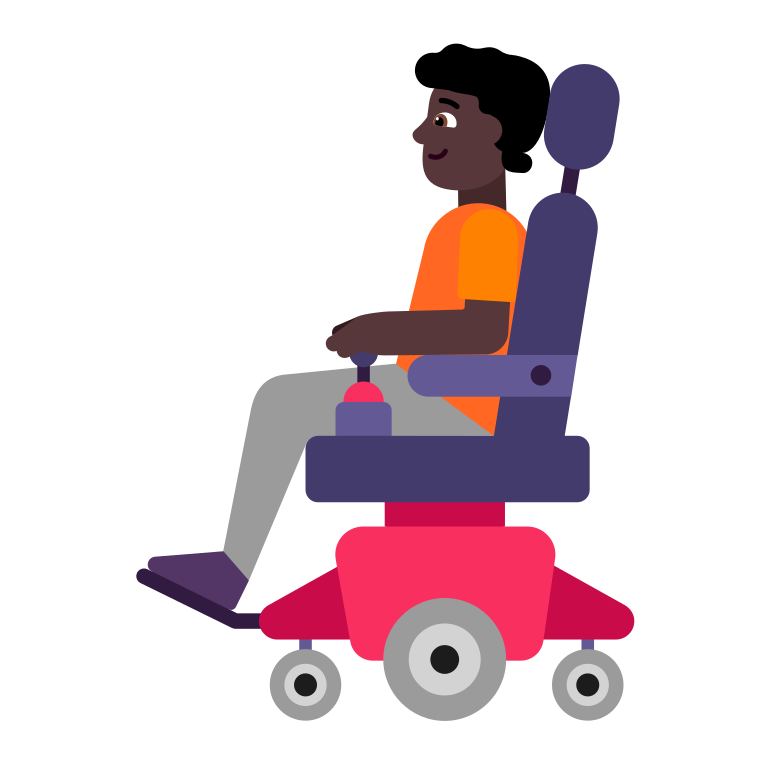
person in motorized wheelchair flat dark